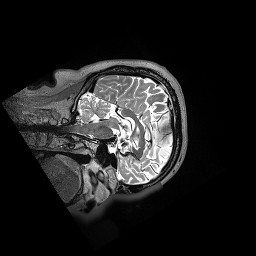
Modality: T2w
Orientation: sagittal
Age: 67
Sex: male